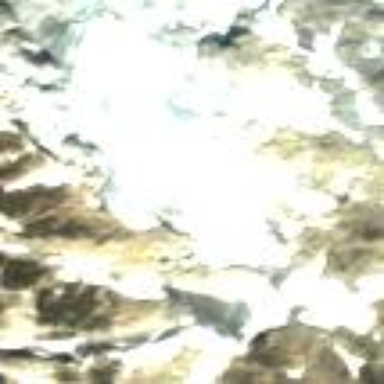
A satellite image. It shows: Stunning view of glacier.